Question: I'm using a UIWebView to display a gif animation stored on local disk, since UIImageView doesn't work with gif format. Here is how I did it:
'''
[webView loadData:imageData MIMEType:@"image/gif" textEncodingName:nil baseURL:nil];
'''
I found the solution from <URL>.
The problem now is the position of the image. See the screen capture below. The UIWebView frame is (20, 20, 280, 280). But the image is on the top left with its content size.
How do I make this image scale to fit the UIWebView frame? I've tried "scalesPageToFit = YES" and "contentMode = UIViewContentModeScaleAspectFit", not working. Maybe specifying something in html? Please help.

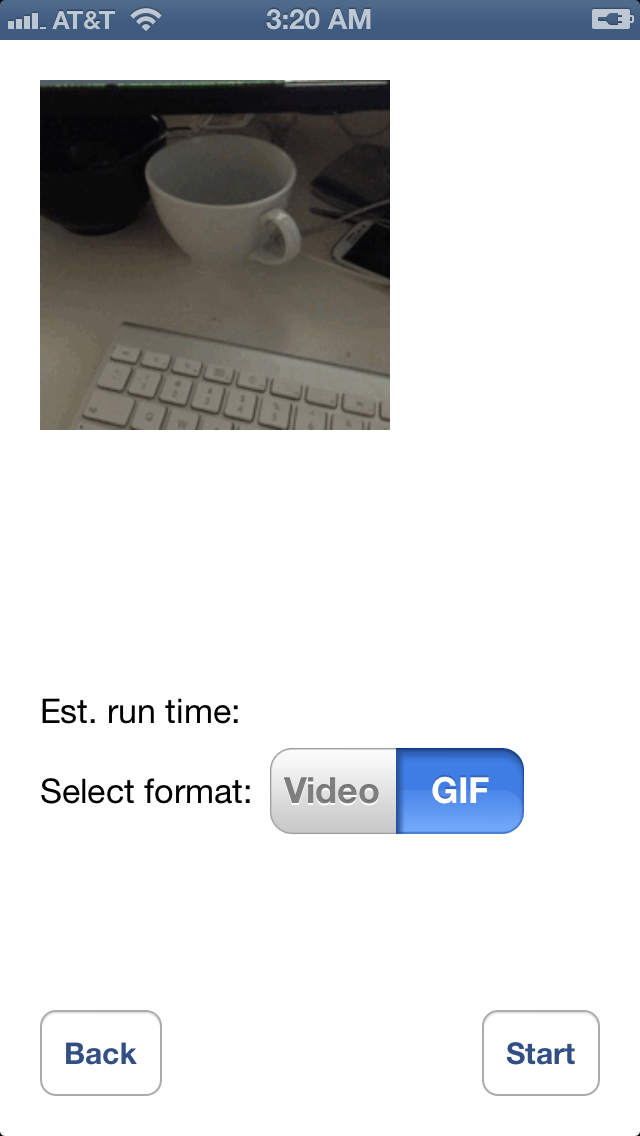
Answer: Actually, there are a few ways to use a animated GIF in imageview, and I think it's a lot better than use a webView just for this purpose.
I personnaly used SDWebImage, that can be easily used with cocoa pods. See this: <URL>
After integreted SDWebImage to your project, just import this header:
'''
#import "UIImage+GIF.h"
'''
And set the gif image like this:
'''
self.imageView.image = [UIImage sd_animatedGIFNamed:@"loading"] //loading.gif it's a gif image inside the project bundle
'''
If you still insist to use a webview, the only way to resize a image inside it, it's with javascript.
Select the image with javascript and edit it's height and width properties. You can run javascript code in a webView with the function below:
'''
[self.webView stringByEvaluatingJavaScriptFromString:@"-javascript code here-"];
'''
So, in your case, it will be something like this:
'''
[self.webView stringByEvaluatingJavaScriptFromString:@"document.getElementsByTagName('img')[0].style.width = '280px'"];
[self.webView stringByEvaluatingJavaScriptFromString:@"document.getElementsByTagName('img')[0].style.height = '280px'"];
'''